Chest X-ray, PA view. Patient: 69 years old, sex M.
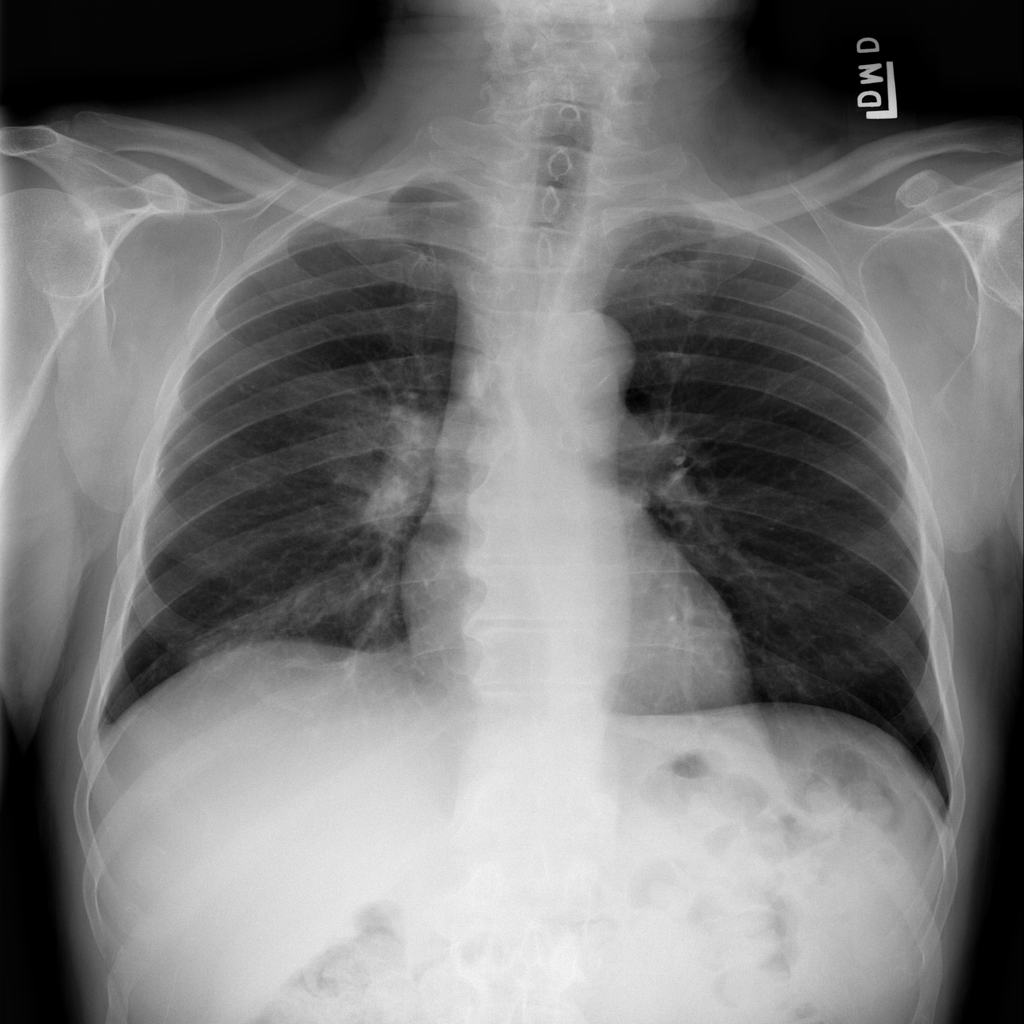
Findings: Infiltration